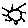
Label: sun